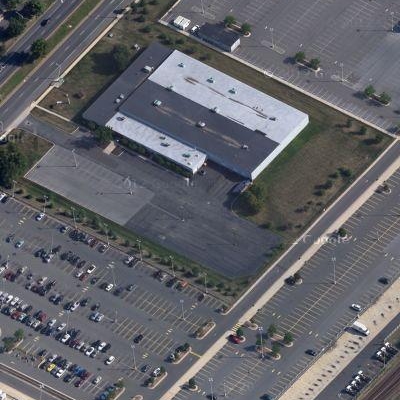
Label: Parking